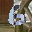
Label: 6